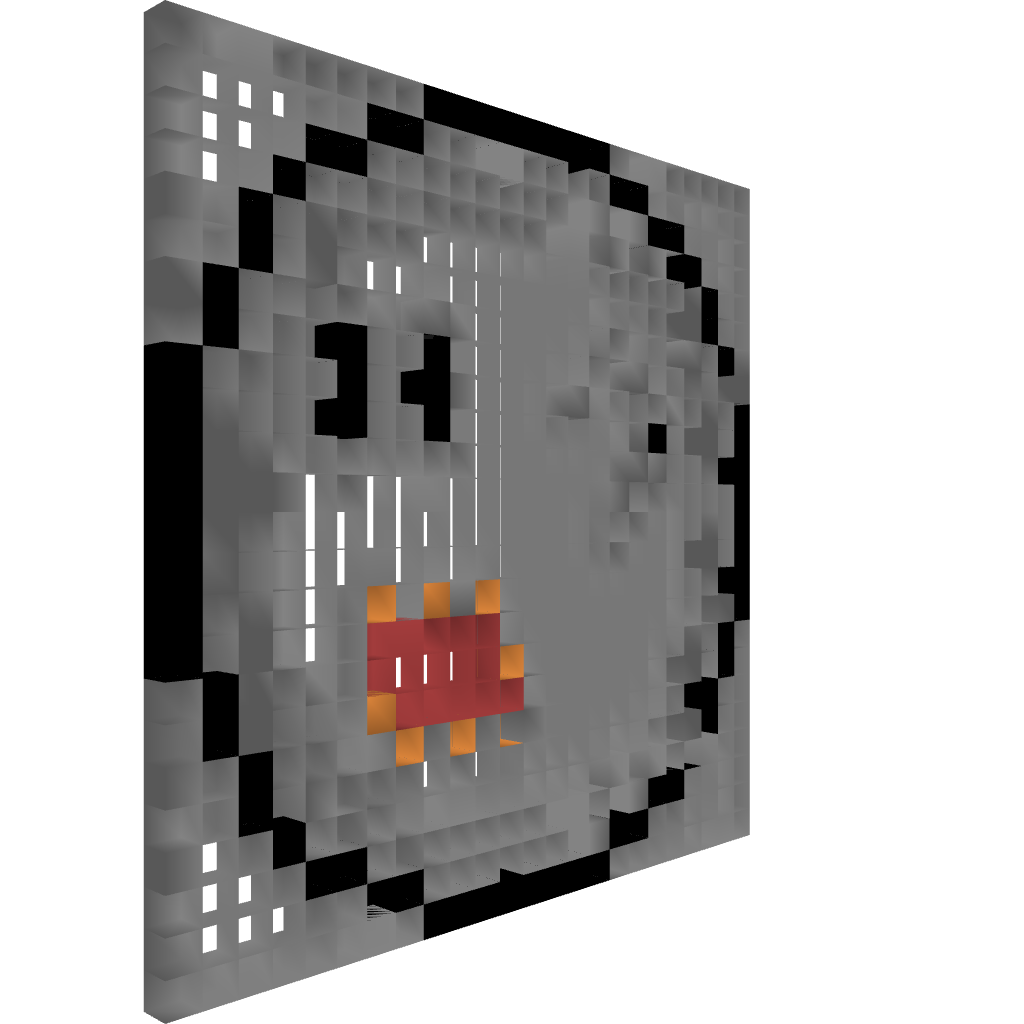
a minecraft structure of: Boo (Ghost) good quality